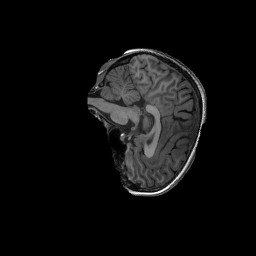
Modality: T1w
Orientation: sagittal
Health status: ill
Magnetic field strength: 3 T